Question: I have created a java servlet program name .
I put it on and also I set the class path for but when I compile it
I am finding some error.
Code is :
'''
import java.io.*;
import javax.servlet.*;
import javax.servlet.http.*;
public class FirstServlet extends HttpServlet {
// Runs when the servlet is loaded onto the server.
public void init() {
//......
}
public void doGet(HttpServletRequest request, HttpServletResponse response)
throws IOException, ServletException {
// Set the MIME type for the response message
response.setContentType("text/html");
// Write to network
PrintWriter out = response.getWriter();
// Your servlet's logic here
out.println("<html>");
out.println(" ...... ");
out.println("</html>");
}
public void doPost(HttpServletRequest request, HttpServletResponse response)
throws IOException, ServletException {
// do the same thing as HTTP GET request
doGet(request, response);
}
public void destroy() {
// ......
}
}
'''
error is :

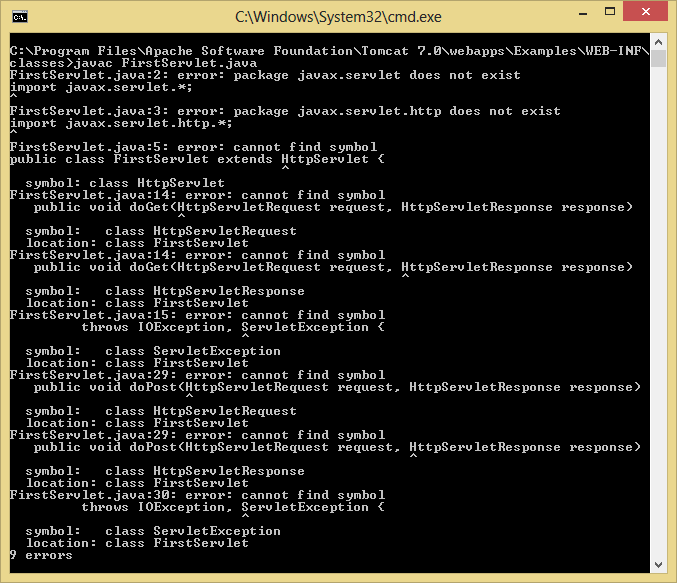
Answer: You aren't actually providing a classpath entry to the 'javac' program. The 'servlet-api.jar' is usually included in the 'lib' folder of the 'Tomcat' installation.
Run it like
'''
javac -cp "C:\Program Files\Apache Software Foundation\Tomcat 7.0\lib\servlet-api.jar" FirstServlet.java
'''
You would have a much easier (and generally better) time if you used an IDE like Eclipse, Netbeans, or IntelliJ.
Also, don't use the default package.